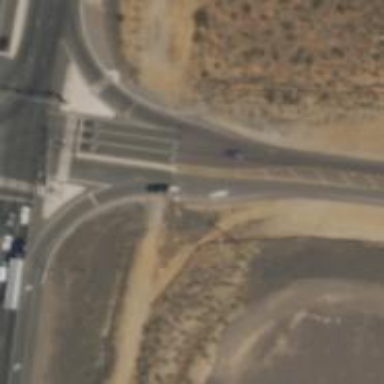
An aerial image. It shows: Trunk link highway with asphalt surface.